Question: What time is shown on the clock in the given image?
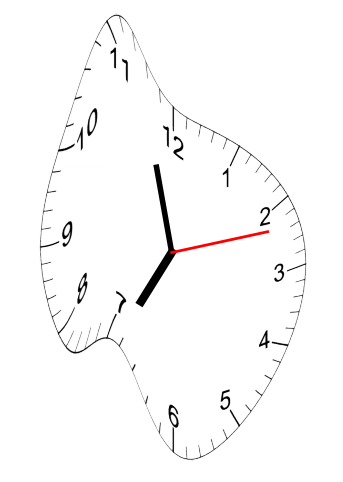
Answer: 06:57:12